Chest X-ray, PA view. Patient: 54 years old, sex F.
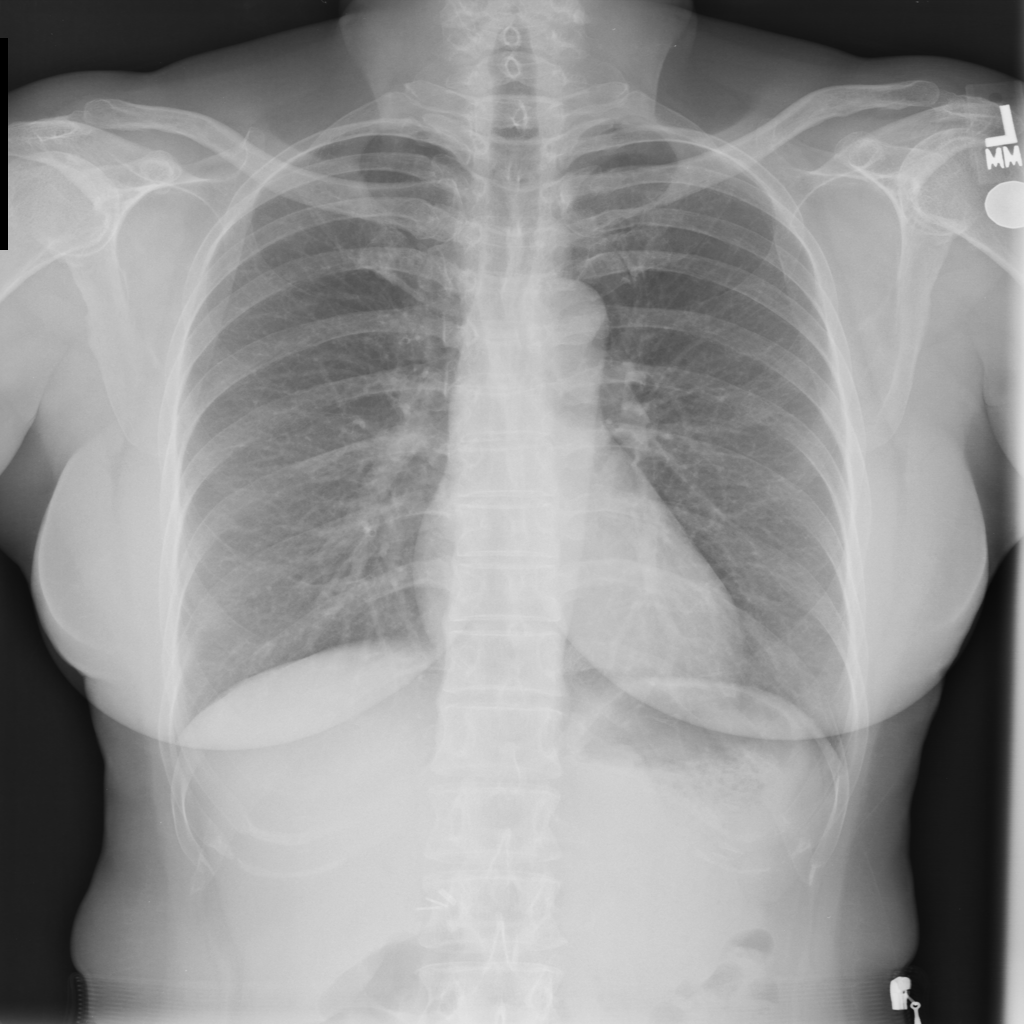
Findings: No Finding